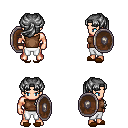
a pixel art fantasy rpg character, male body template, human, light skin, brown sleeveless shirt, white pants, gray princess hairstyle, brown slippers, shield, four views (front, back, left, right), 2x2 character sprite sheet, small pixel art, hard edges, no anti-aliasing